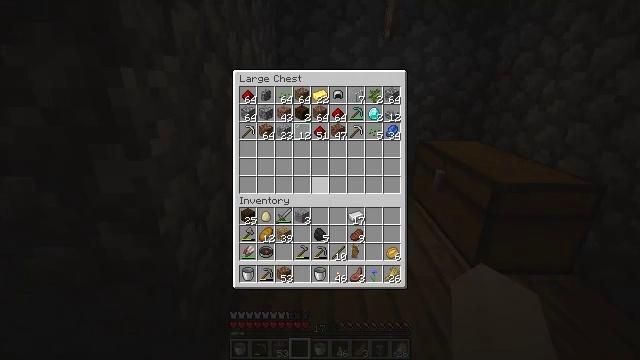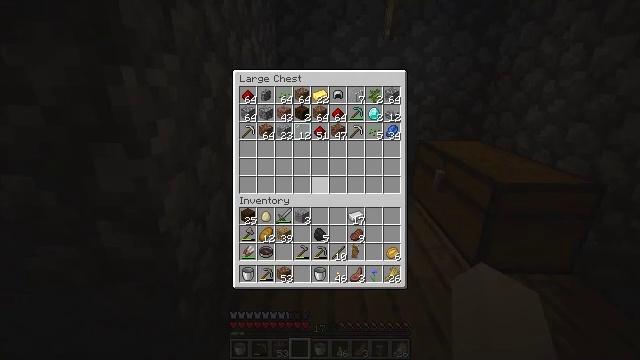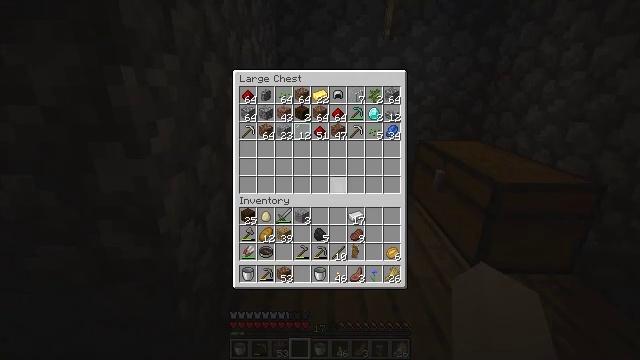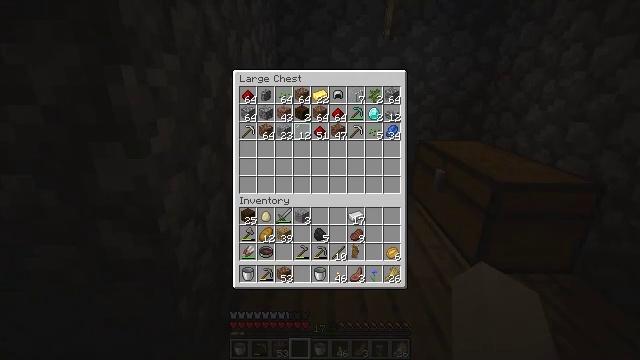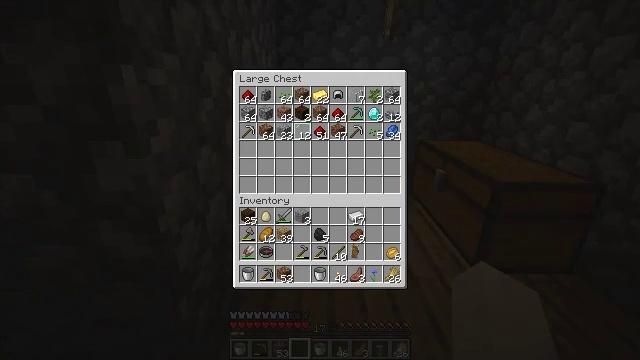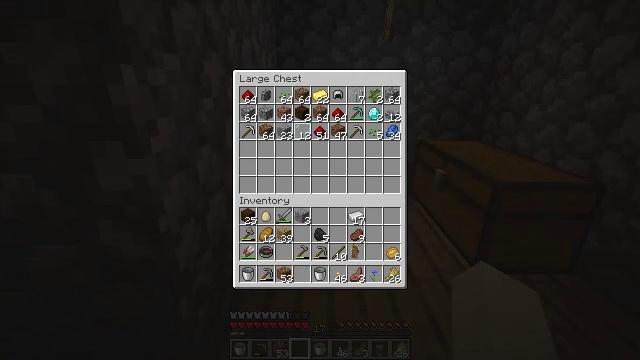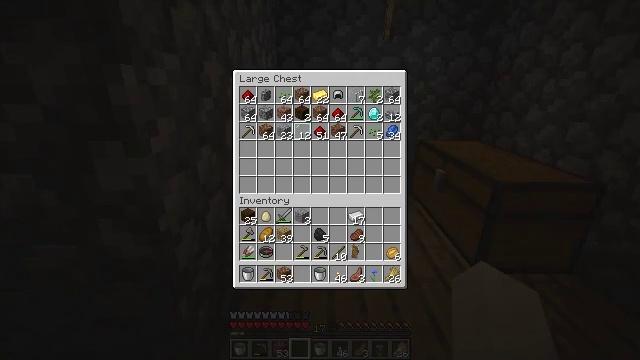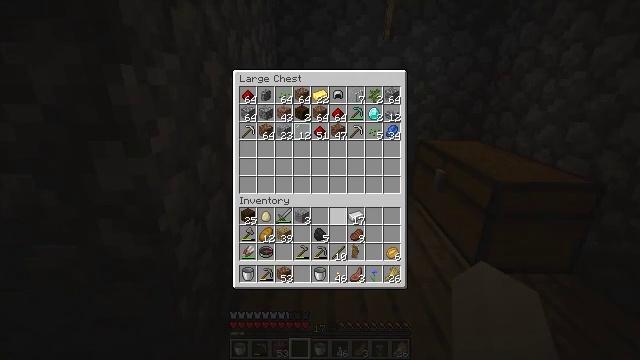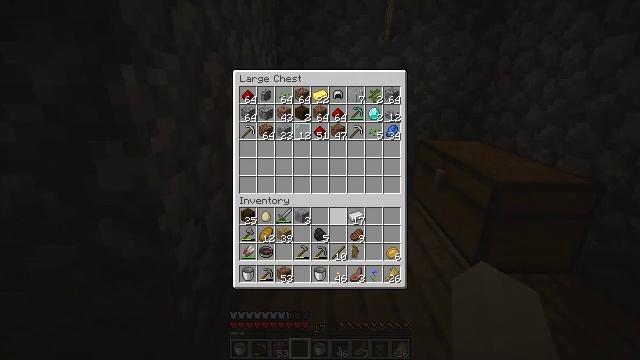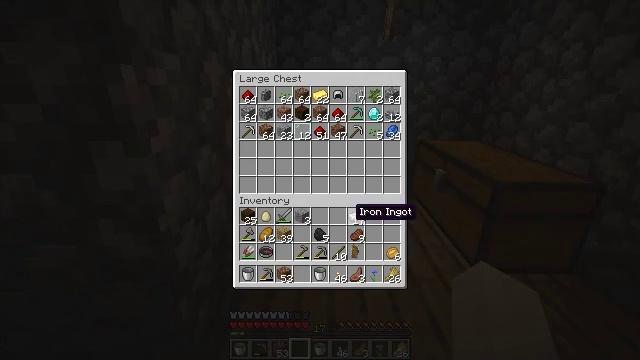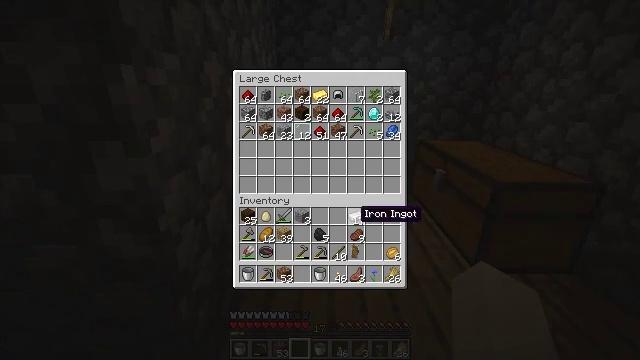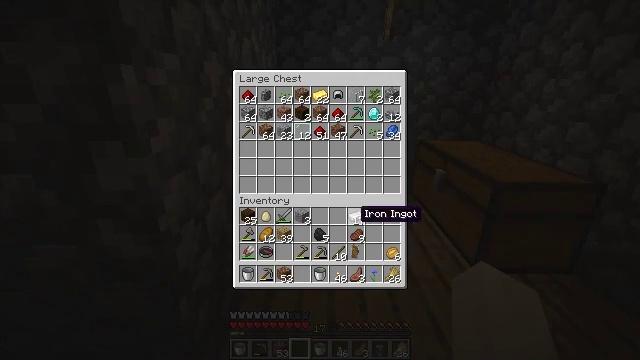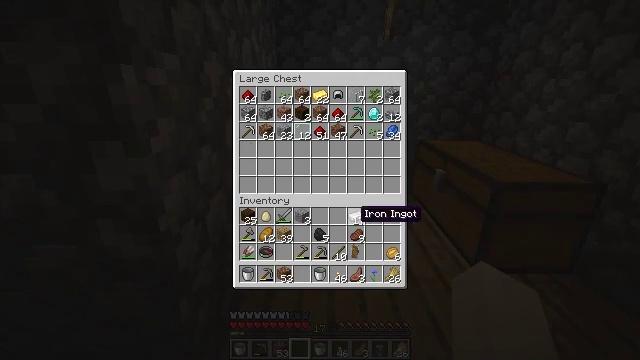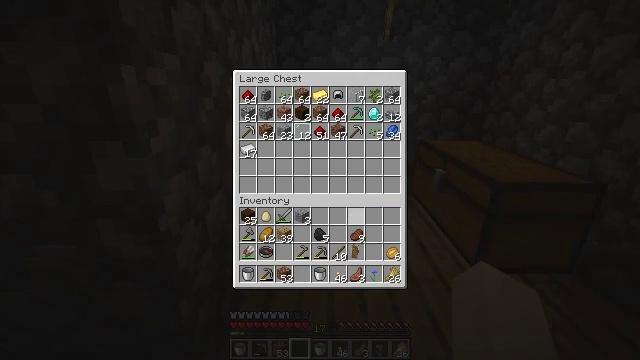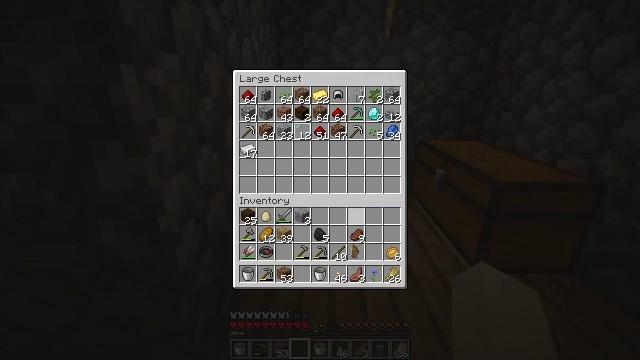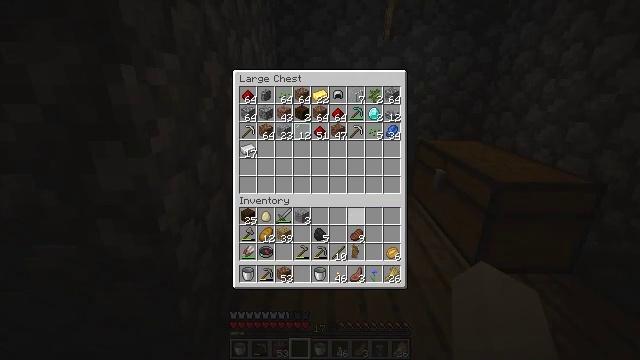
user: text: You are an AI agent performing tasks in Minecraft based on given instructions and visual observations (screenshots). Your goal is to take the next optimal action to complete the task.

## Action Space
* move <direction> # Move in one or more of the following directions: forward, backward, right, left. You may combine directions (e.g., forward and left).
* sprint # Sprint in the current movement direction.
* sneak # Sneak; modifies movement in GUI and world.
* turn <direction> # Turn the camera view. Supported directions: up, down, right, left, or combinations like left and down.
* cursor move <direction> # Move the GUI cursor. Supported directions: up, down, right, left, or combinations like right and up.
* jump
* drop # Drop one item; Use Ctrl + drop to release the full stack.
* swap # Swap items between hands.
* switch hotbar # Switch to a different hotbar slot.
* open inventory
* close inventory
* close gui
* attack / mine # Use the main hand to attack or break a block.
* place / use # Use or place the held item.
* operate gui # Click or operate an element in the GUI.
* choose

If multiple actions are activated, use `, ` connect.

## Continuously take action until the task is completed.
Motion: motion action
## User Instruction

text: Gather the oxeye daisy for crafting.
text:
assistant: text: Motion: no_op
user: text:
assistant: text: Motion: cursor move down
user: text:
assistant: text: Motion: cursor move right and down
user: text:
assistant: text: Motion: no_op
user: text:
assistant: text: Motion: no_op
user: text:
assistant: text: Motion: no_op
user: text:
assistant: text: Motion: cursor move down
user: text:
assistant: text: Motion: no_op
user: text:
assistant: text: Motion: sneak
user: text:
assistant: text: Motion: sneak
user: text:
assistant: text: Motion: sneak
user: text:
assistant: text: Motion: sneak
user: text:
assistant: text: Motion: sneak, operate gui
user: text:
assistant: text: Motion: sneak, operate gui
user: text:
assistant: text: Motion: sneak
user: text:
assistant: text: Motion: sneak
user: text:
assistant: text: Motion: sneak
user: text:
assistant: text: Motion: sneak
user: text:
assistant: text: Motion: cursor move left
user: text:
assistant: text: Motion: no_op
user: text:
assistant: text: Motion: cursor move left
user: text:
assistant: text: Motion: no_op
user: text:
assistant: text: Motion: no_op
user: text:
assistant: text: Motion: no_op
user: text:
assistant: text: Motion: no_op
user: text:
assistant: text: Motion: no_op
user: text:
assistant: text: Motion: no_op
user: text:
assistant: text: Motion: no_op
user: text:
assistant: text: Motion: no_op
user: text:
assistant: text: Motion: no_op